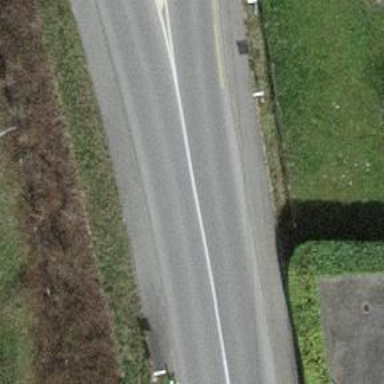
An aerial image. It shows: Left sidewalk along asphalt tertiary road.